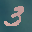
Label: 3